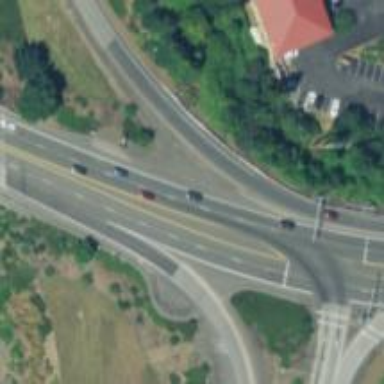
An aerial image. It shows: Primary highway with sidewalk on the left.